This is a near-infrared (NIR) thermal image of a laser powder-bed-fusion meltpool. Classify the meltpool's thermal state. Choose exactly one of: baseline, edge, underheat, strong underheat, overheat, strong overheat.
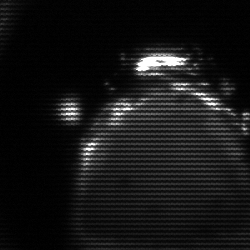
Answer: edge